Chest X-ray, AP view. Patient: 21 years old, sex F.
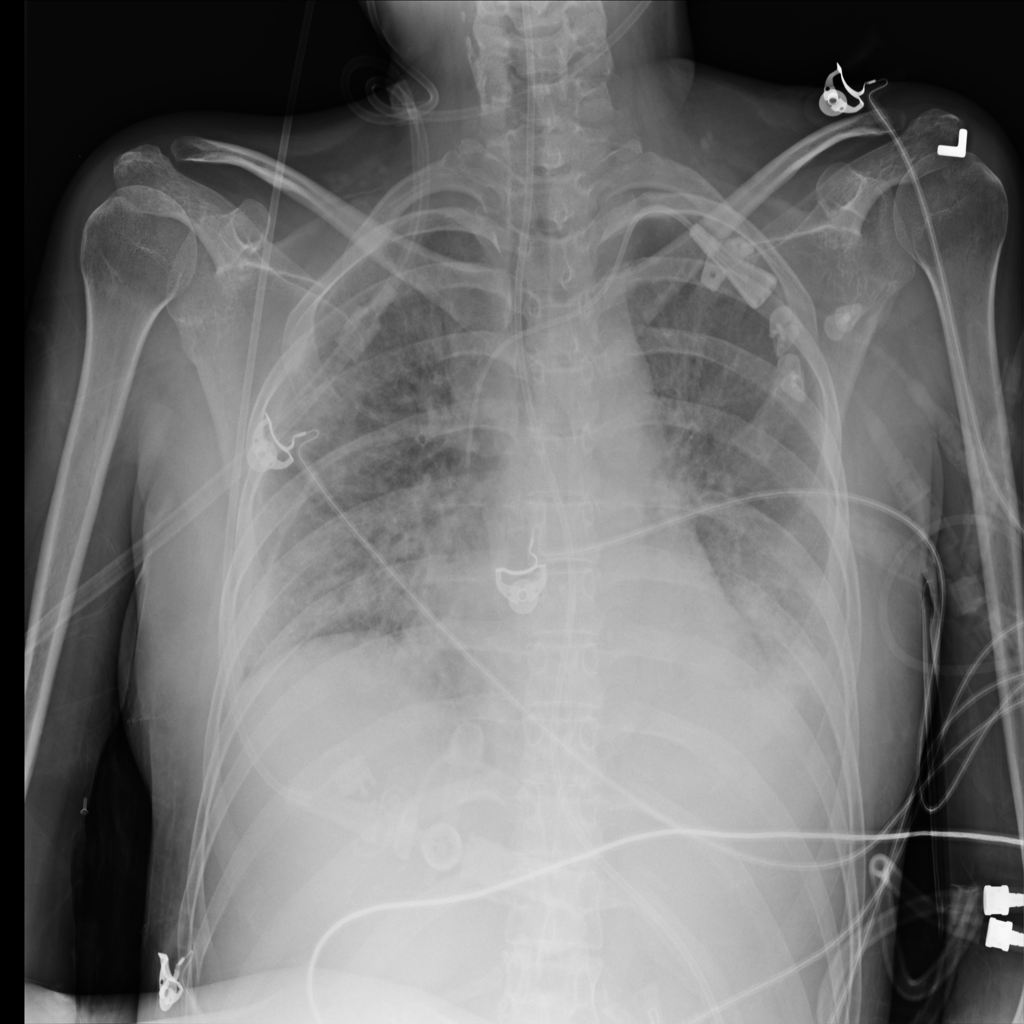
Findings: Infiltration